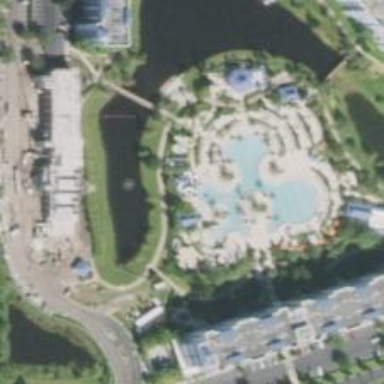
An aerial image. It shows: Water slide attraction.